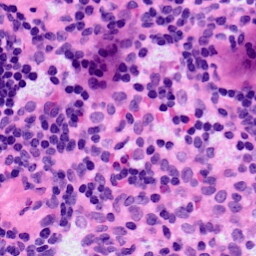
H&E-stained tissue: LymphNode